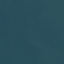
Label: SeaLake